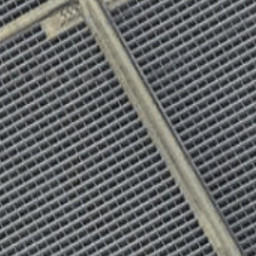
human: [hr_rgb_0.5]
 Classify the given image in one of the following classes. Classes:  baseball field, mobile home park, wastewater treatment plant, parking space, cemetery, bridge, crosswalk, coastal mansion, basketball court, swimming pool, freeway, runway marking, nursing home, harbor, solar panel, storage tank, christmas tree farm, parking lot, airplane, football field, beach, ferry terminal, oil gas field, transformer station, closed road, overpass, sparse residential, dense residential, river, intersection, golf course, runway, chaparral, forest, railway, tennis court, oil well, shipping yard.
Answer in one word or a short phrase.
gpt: solar panel